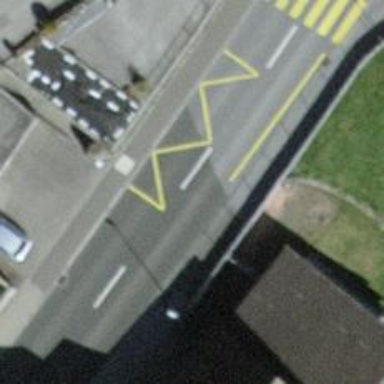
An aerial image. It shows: Public transport stop position.